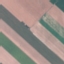
Land use / land cover class: AnnualCrop